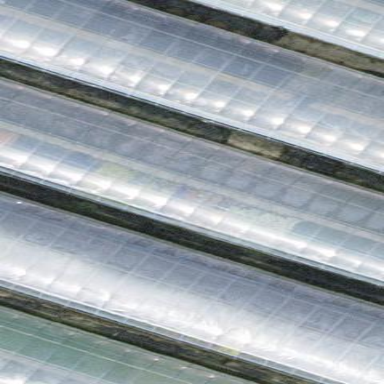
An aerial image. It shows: Greenhouse.